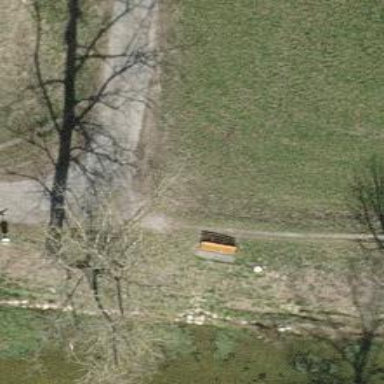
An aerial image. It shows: Bench for seating.